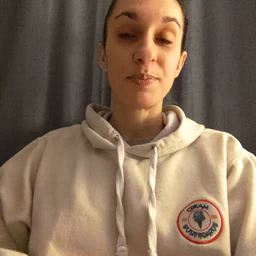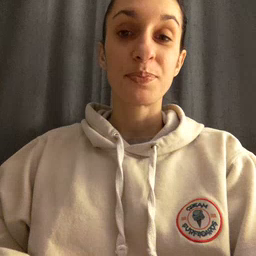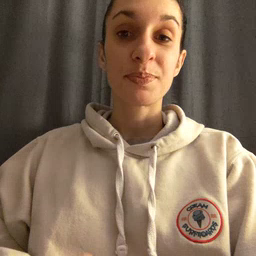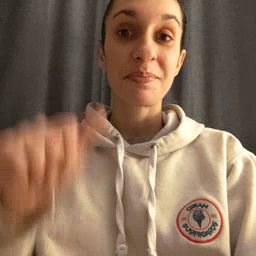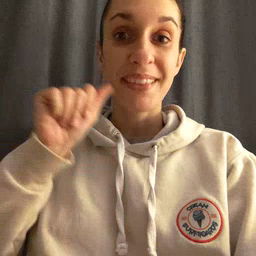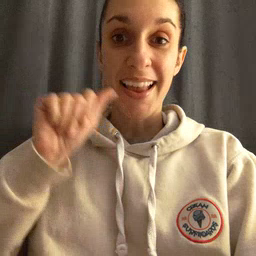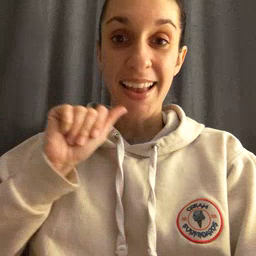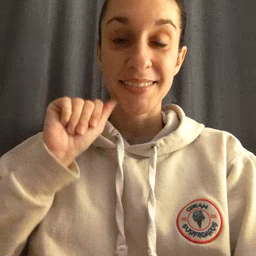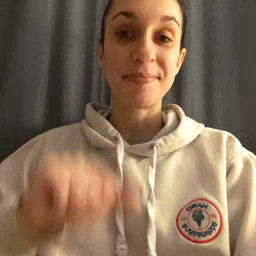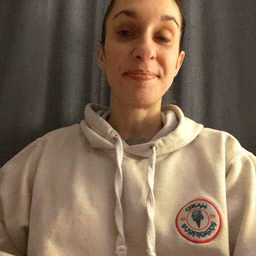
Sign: aunt